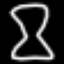
Label: hourglass